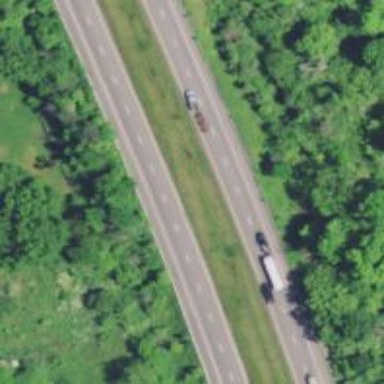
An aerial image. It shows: Motorway.